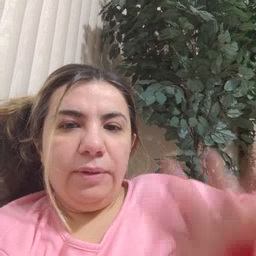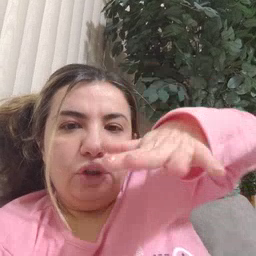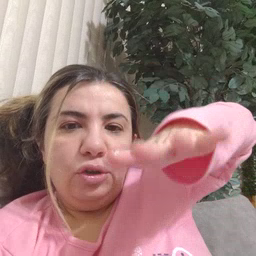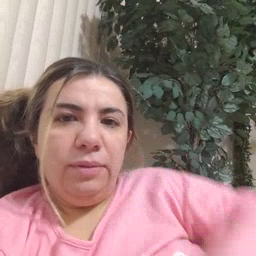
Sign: child